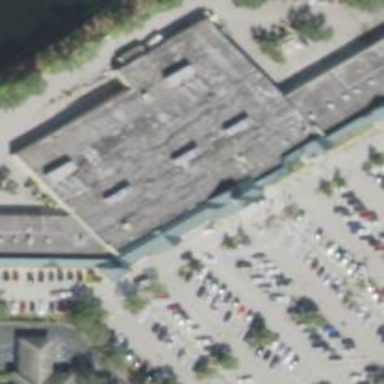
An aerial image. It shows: Supermarket.